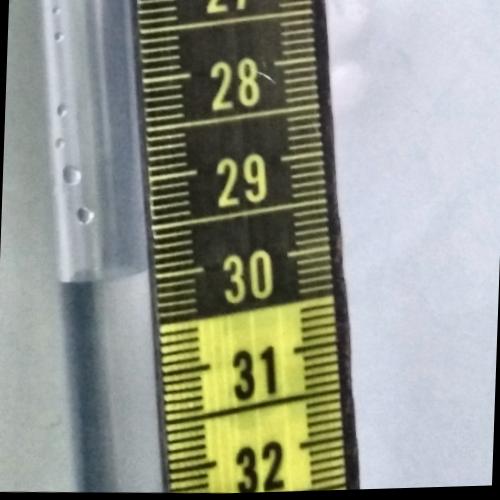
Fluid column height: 29.9 cm